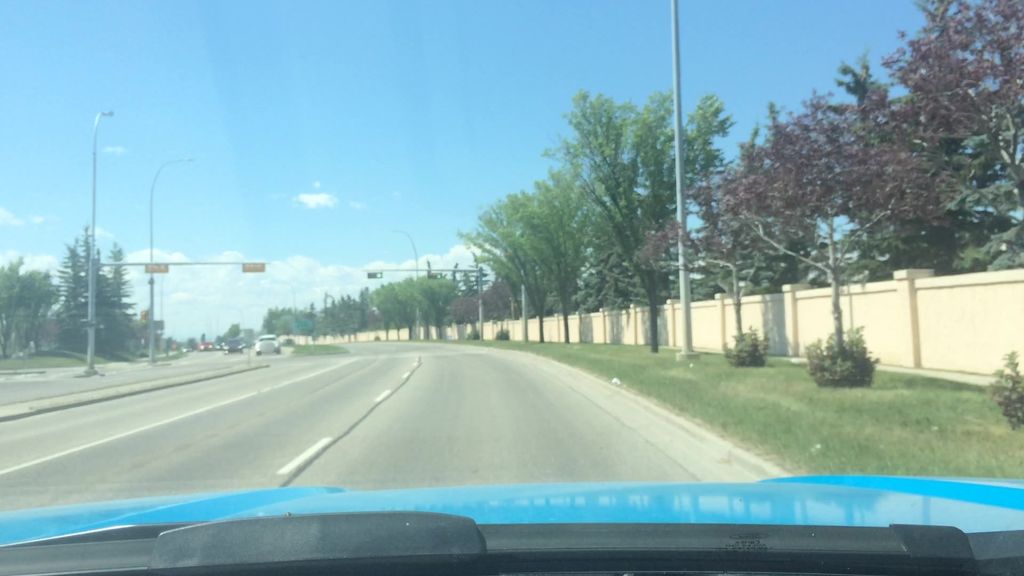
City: calgary